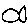
Label: fish